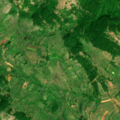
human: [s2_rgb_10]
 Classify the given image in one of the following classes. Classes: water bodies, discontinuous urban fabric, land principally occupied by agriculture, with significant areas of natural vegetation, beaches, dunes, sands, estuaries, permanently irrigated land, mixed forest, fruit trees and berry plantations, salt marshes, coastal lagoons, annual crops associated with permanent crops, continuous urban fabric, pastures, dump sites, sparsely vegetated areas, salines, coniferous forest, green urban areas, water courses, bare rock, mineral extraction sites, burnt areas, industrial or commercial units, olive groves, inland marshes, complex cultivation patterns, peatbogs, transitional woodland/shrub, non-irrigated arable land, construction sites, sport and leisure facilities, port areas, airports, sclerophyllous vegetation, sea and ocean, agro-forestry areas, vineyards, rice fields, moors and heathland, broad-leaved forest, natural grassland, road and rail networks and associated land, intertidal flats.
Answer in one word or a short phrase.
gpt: complex cultivation patterns, transitional woodland/shrub